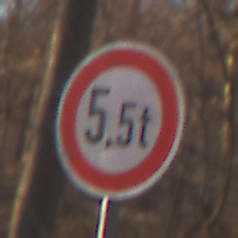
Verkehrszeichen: TatsaechlicheMasse
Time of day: SunriseSunset
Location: Outdoor (Nature)
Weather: Clear
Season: Autumn
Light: Natural